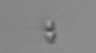
Label: Chaetoceros